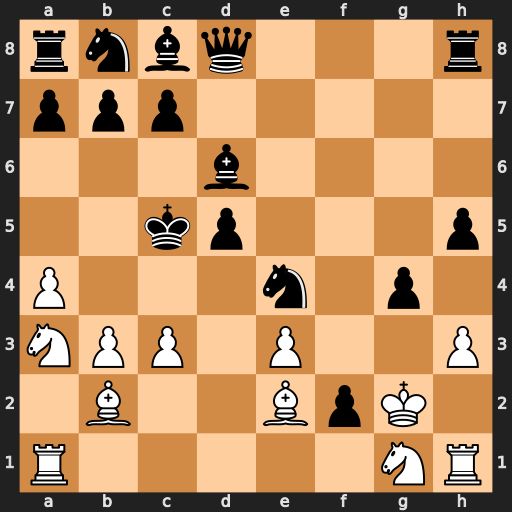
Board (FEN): rnbq3r/ppp5/3b4/2kp3p/P3n1p1/NPP1P2P/1B2BpK1/R5NR
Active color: w
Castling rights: -
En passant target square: -
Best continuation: b4+ Kc6 Bb5+ Kb6 a5#